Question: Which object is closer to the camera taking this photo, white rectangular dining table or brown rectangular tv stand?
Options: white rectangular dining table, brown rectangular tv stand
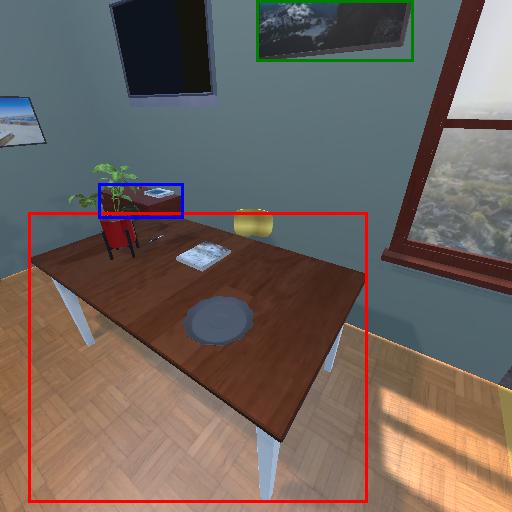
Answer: white rectangular dining table